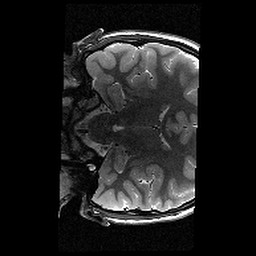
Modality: T2w
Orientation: coronal
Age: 13
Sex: female
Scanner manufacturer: siemens
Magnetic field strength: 3 T
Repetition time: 9.23 s
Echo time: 0.067 s